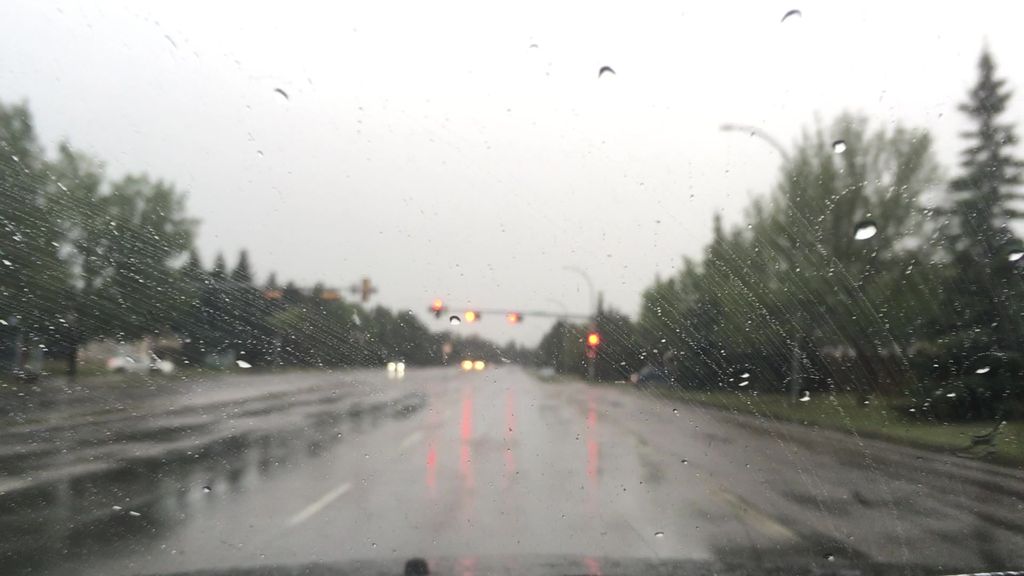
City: edmonton